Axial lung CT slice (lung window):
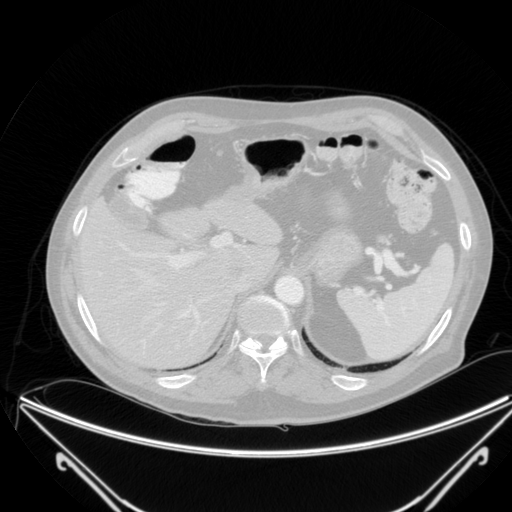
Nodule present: no